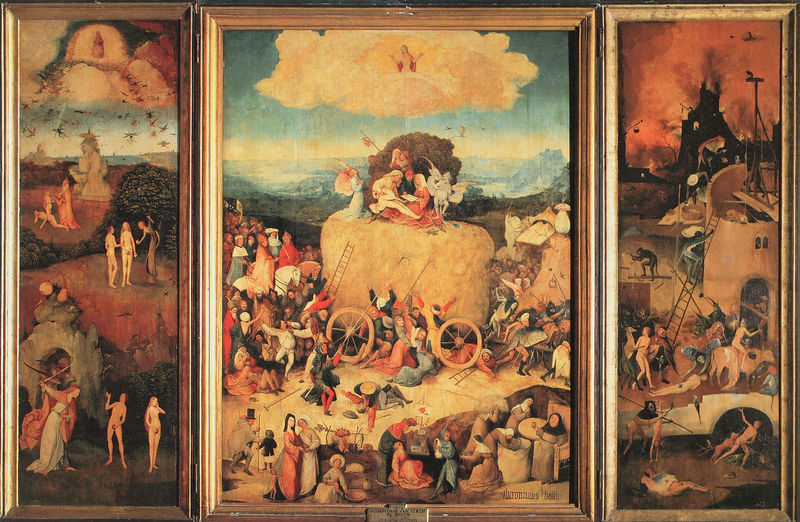
Titel: Der Heuwagen
Künstler: Hieronymus Bosch
Institution: Madrid, Museo del Prado
Schlagwörter: feuer, gemälde, gott, himmel, landschaft, menschen, rot, wolke, tot, holland, öl, erde, bauern, pferd, pferde, räder, engel, garten, farben, rad, leiter, adam, eva, paradies, christus, jesus, alptraum, apokalypse, hölle, jüngstes gericht, breughel, welt, michael, heuwagen, tryptichon, flügelaltar, triptychon, verbannung, bosch, lüste